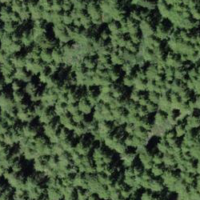
EUNIS habitat code: 43
Species observed at this site:
Vaccinium myrtillus